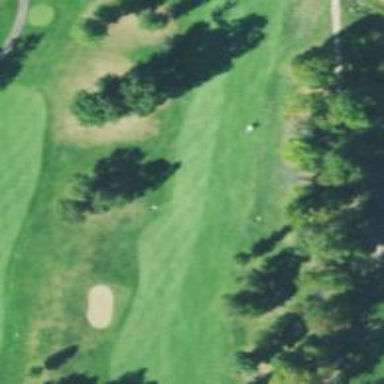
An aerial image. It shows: Golf hole.